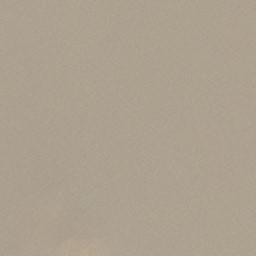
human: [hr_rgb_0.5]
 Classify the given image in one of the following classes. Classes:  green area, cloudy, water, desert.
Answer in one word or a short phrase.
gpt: desert